Field crop: maize
Growth stage: 2
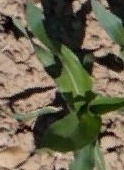
Species: maize